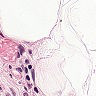
Metastatic tissue present: no